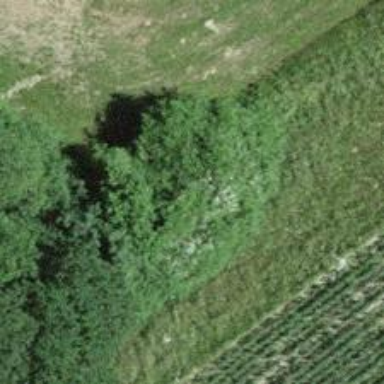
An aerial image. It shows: Hedge acting as barrier.